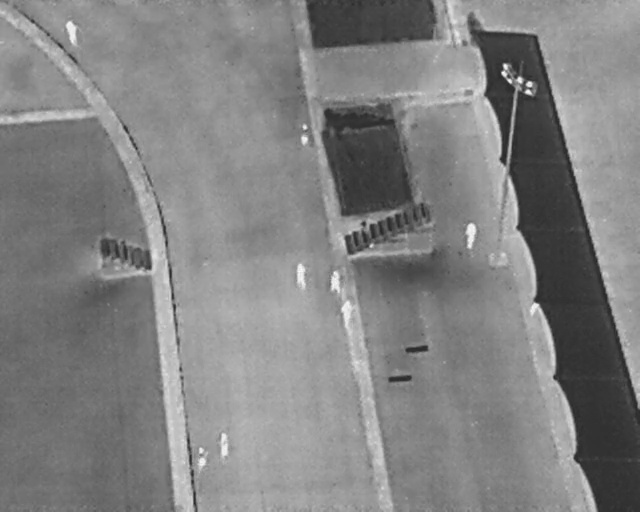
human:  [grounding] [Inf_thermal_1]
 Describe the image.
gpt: In the satellite image, there is  <ref>1 large person </ref> <box>[[9, 5, 13, 8, 166]]</box> located at top left,  <ref>2 medium person </ref> <box>[[45, 52, 48, 55, 2], [50, 54, 54, 56, 2]]</box> located at center,  <ref>2 medium person </ref> <box>[[32, 86, 37, 88, 2], [29, 88, 33, 91, 2]]</box> located at bottom,  <ref>1 large person </ref> <box>[[52, 59, 55, 62, 2]]</box> located at center,  <ref>1 large person </ref> <box>[[71, 44, 75, 47, 2]]</box> located at right,  <ref>1 medium person </ref> <box>[[45, 25, 49, 27, 2]]</box> located at top.